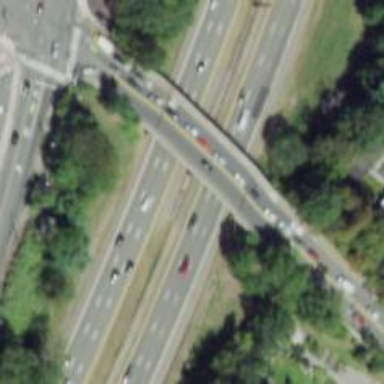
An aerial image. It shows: Urban freeway or expressway.